Question: I was wondering if there is a way for me to adjust the location where the notches of the axis meet the edge of the bar plot. If you see in the image below all the notches of the x-axis line up in the center of the bar, I would like them to line up with the left edge of the bar! Is this possible?
Edit: Heres what my code looks like
'''
hr6_xy = data.frame(hr6_bins, hr6_Occur)
hr6_plot = ggplot(hr6_xy, aes(hr6_bins, hr6_Occur)) +
geom_bar(stat = "identity",
color = 'black', fill = 'pink', width = 1)
hr6_plot = hr6_plot + theme_bw()
hr6_plot = hr6_plot + ggtitle("hr6 (68 sites)")
hr6_plot = hr6_plot + xlab("Distance to TSS from Motif Center, kb")
hr6_plot = hr6_plot + ylab("Occurances")
hr6_plot
'''

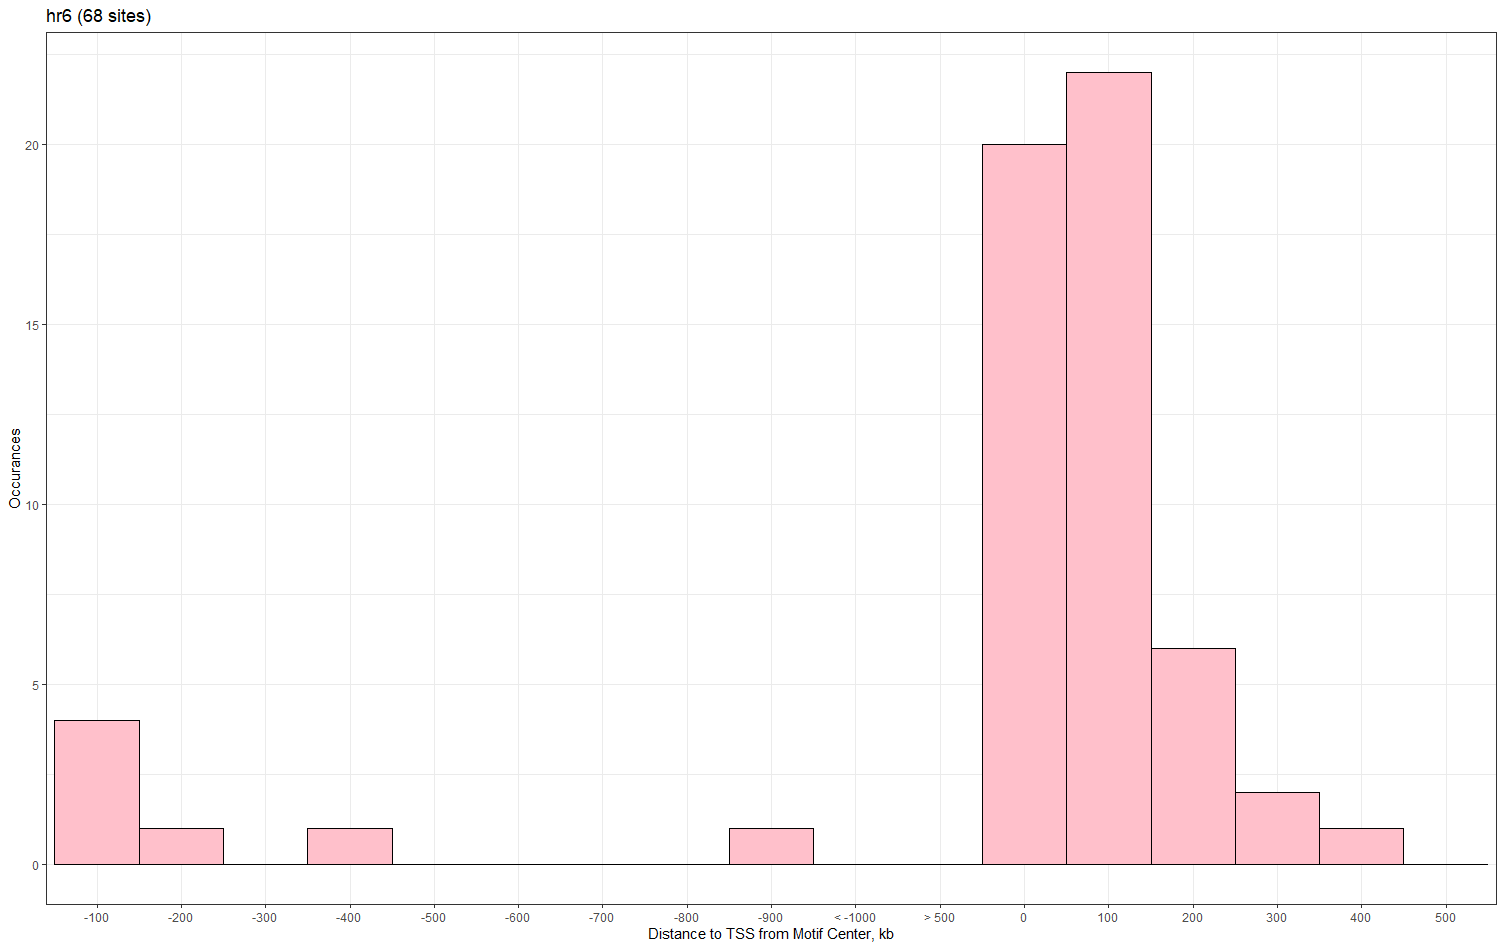
Answer: Two ways I can think of:
(a) shift the position of the bars with position_nudge
'''
ggplot(data = iris, aes(y=Sepal.Length, x = Species)) +
geom_bar(stat = "summary", width = 0.8,
position = position_nudge(x = 0.4))
'''
(b) shift the position of the ticks on the x-axis with scale_x_continuous
'''
ggplot(data = iris, aes(y=Sepal.Length, x = as.numeric(Species))) +
geom_bar(stat = "summary", width = 0.8) +
scale_x_continuous(breaks = c(0.6, 1.6, 2.6),
labels = levels(iris$Species))
'''